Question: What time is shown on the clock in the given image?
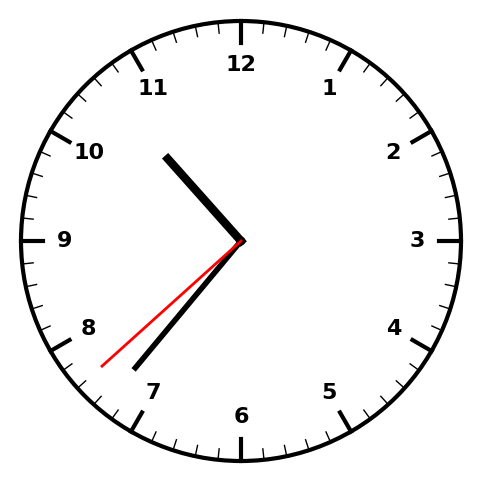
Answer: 10:36:38